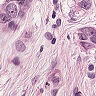
Metastatic tissue present: yes